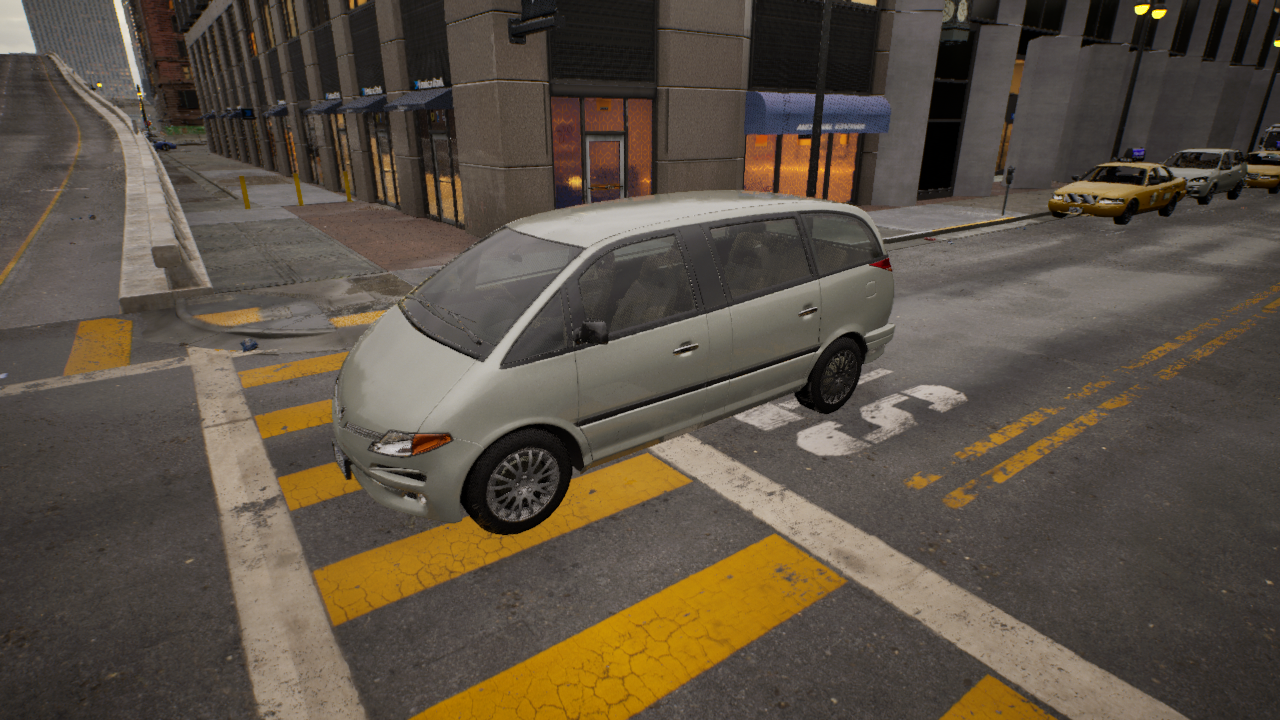
Venue: residential
Lighting: golden hour
Vehicle rig: minivan